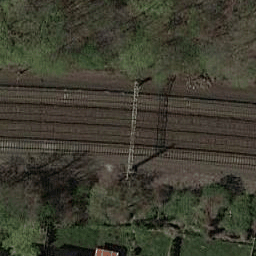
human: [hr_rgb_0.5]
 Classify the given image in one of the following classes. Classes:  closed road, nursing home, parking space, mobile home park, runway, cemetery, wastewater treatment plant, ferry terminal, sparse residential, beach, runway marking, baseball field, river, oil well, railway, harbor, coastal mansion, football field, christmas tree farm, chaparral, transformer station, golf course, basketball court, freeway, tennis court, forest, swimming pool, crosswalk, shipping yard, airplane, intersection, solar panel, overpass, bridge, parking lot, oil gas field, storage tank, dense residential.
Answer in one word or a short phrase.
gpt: railway